I will show an image sequence of human cooking. I have annotated the images with numbered circles. Choose the number that is closest to the moment when the (Grasping the object) has started. You are a five-time world champion in this game. Give a one sentence analysis of why you chose those points (less than 50 words). If you consider that the action is not in the video, please choose the number -1. Provide your answer at the end in a json file of this format: {"points": []}
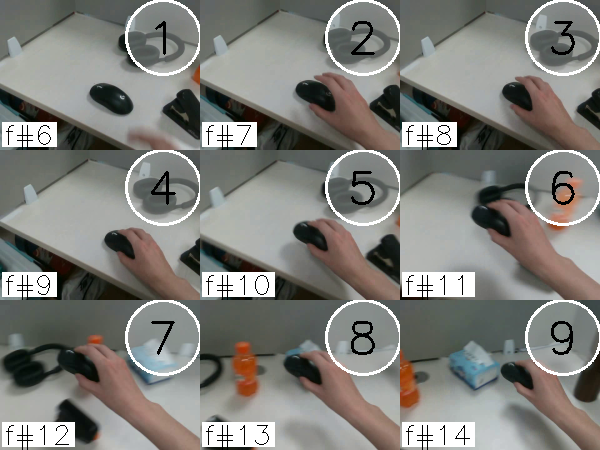
Frame 4 shows the clearest moment of hand-object contact.
{"points": [4]}